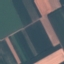
Land use / land cover: AnnualCrop